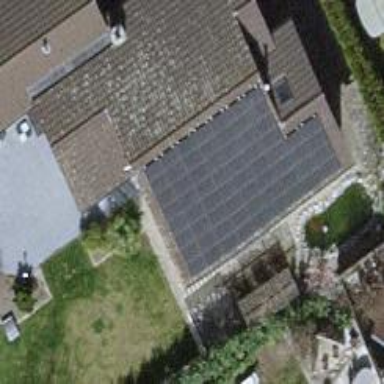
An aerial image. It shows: Solar photovoltaic panel generator.